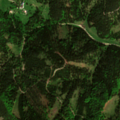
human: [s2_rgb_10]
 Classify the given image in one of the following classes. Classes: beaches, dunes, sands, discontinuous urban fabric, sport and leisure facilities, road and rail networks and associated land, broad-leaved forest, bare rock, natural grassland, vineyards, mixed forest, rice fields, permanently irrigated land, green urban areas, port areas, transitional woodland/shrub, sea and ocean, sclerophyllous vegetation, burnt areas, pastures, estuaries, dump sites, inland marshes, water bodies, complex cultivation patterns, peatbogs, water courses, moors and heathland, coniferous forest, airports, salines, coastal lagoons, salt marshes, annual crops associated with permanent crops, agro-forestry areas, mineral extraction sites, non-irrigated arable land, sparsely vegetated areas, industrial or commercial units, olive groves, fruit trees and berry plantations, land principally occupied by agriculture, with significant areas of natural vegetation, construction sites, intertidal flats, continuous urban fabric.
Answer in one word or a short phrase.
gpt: pastures, coniferous forest, mixed forest